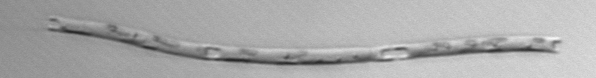
Label: Eucampia_morphytype1